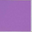
Piece: xx